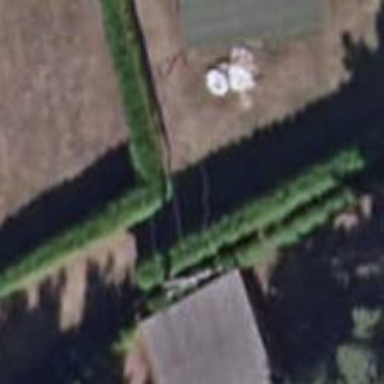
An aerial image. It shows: Fence.